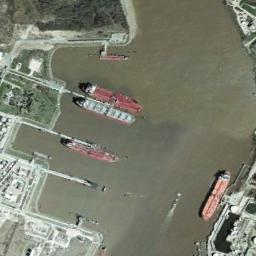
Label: ship